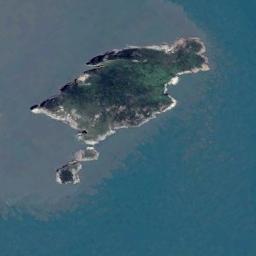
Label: island